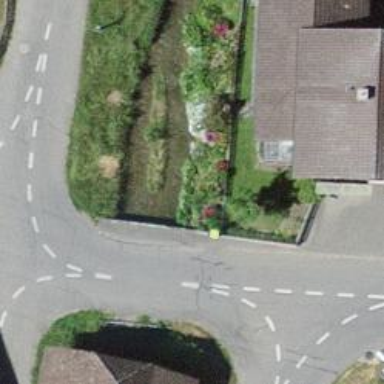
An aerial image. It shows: Post box is visible.